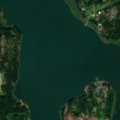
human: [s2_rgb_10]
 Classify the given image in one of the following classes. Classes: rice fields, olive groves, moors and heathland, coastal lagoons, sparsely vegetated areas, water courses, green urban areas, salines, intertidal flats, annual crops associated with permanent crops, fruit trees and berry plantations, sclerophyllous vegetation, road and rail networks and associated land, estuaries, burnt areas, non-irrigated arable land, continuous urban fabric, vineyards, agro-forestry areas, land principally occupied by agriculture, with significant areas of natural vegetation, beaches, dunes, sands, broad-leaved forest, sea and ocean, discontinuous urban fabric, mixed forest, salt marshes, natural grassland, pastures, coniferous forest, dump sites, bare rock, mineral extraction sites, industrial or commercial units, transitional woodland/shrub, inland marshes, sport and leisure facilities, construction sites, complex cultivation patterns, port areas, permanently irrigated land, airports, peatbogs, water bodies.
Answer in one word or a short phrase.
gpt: coniferous forest, mixed forest, transitional woodland/shrub, sea and ocean